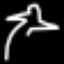
Label: palm tree